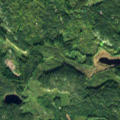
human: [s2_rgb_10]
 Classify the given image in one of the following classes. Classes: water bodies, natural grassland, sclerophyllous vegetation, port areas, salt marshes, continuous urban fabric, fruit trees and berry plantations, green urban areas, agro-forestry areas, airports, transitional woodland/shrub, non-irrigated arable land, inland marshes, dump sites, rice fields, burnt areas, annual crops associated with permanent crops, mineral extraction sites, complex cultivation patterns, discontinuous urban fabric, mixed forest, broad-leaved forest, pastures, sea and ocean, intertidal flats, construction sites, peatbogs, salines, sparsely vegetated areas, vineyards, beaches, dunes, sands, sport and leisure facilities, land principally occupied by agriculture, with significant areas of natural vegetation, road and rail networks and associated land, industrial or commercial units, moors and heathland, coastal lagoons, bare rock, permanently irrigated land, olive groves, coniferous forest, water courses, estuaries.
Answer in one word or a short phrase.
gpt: coniferous forest, mixed forest, transitional woodland/shrub